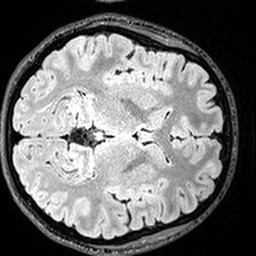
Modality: FLAIR
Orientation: axial
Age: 23
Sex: female
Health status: healthy
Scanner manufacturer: siemens
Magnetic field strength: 3 T
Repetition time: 5 s
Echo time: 0.388 s